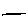
Label: line